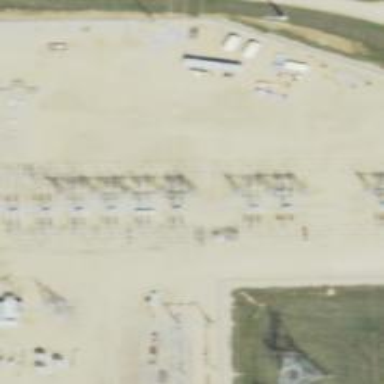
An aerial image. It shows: Switch used for power control.